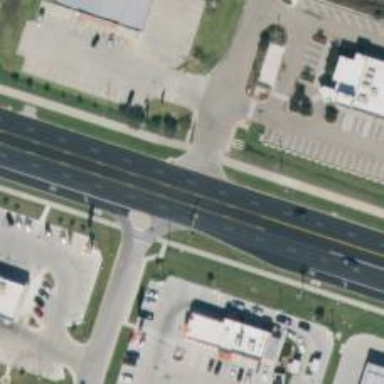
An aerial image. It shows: Secondary road with asphalt surface.